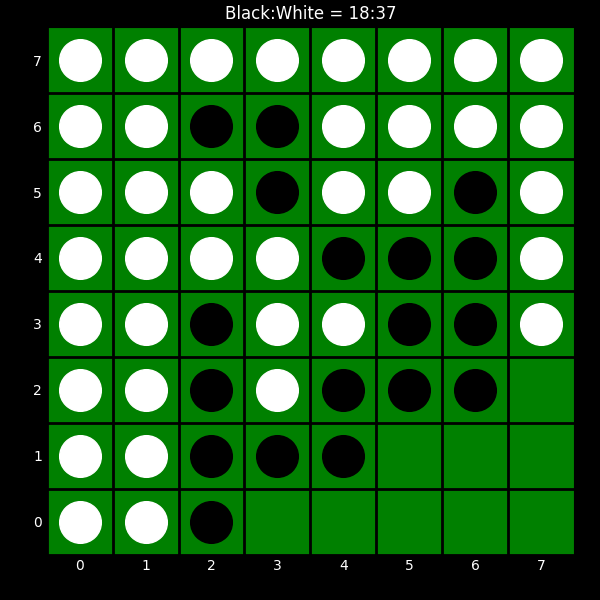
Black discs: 18
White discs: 37